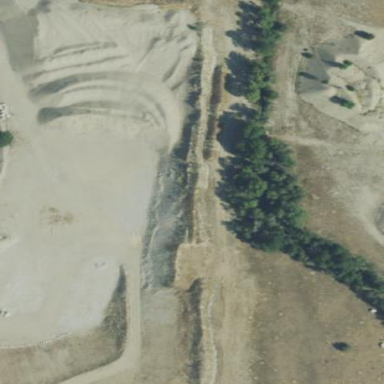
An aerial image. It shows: Quarry area where gravel is extracted.